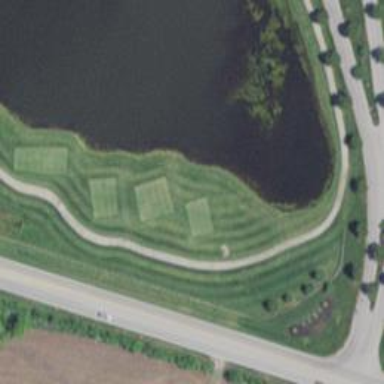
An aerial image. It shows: Service road used as golf cart path.